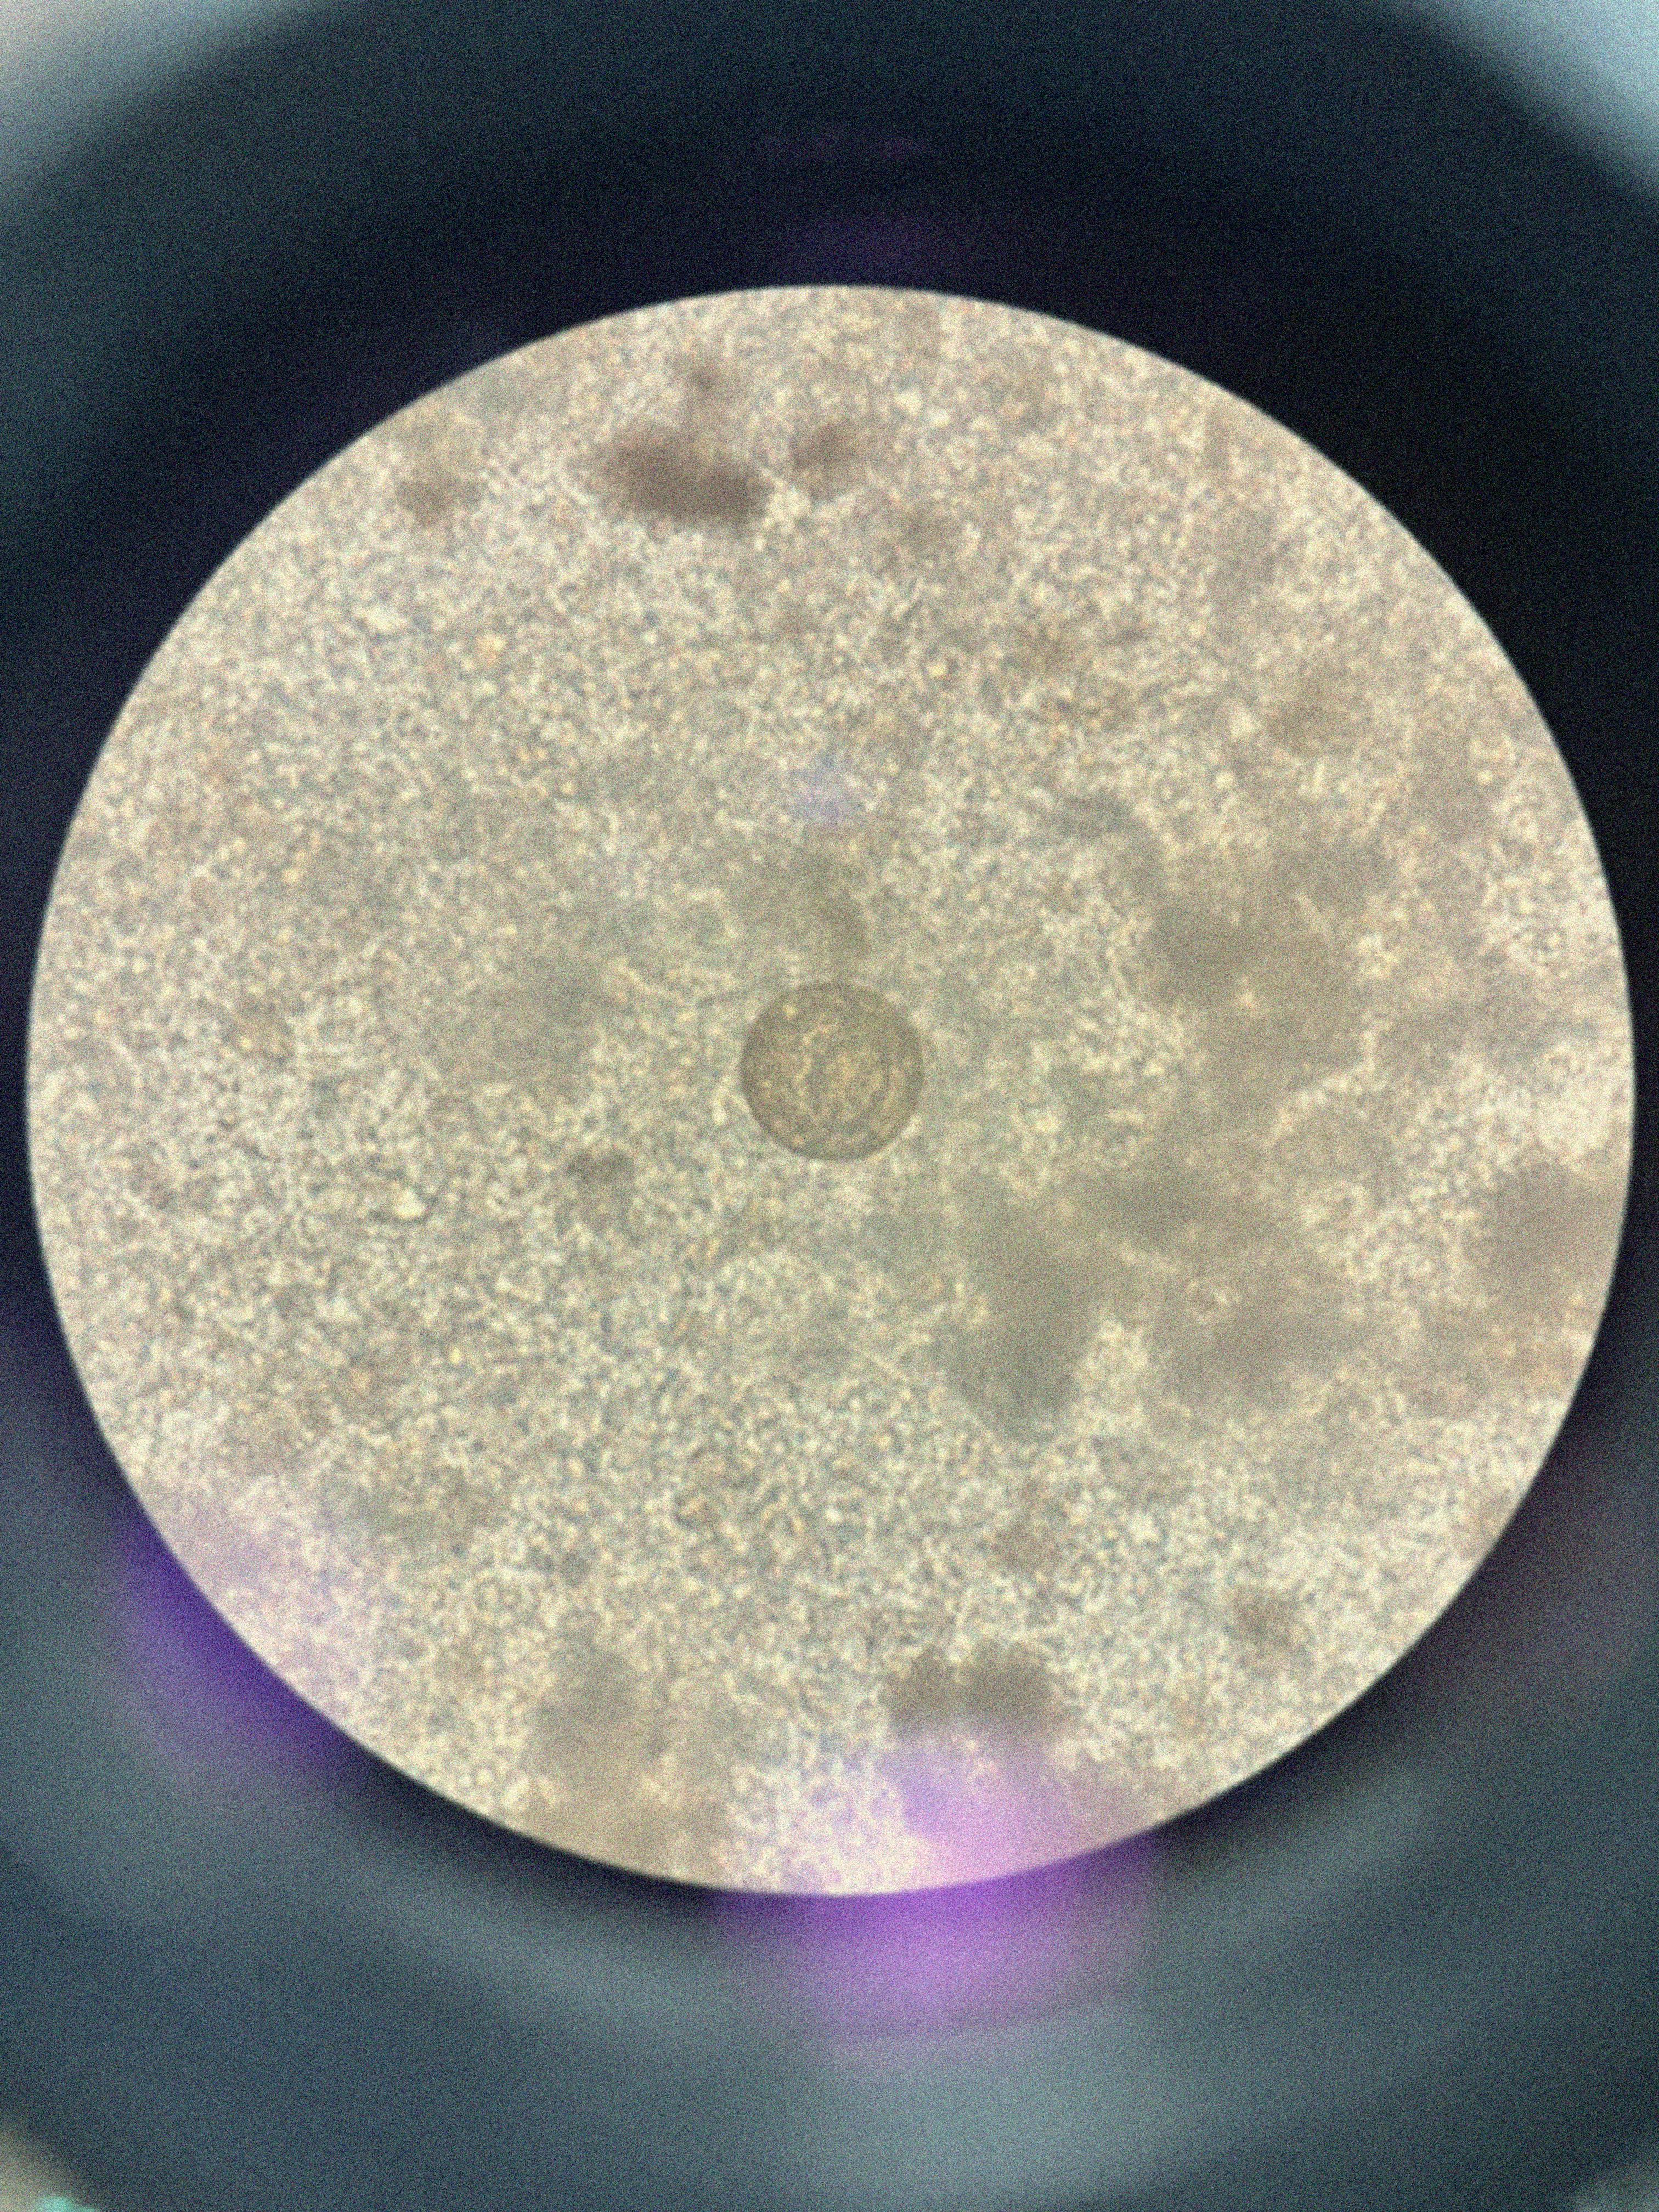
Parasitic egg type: Hymenolepis diminuta